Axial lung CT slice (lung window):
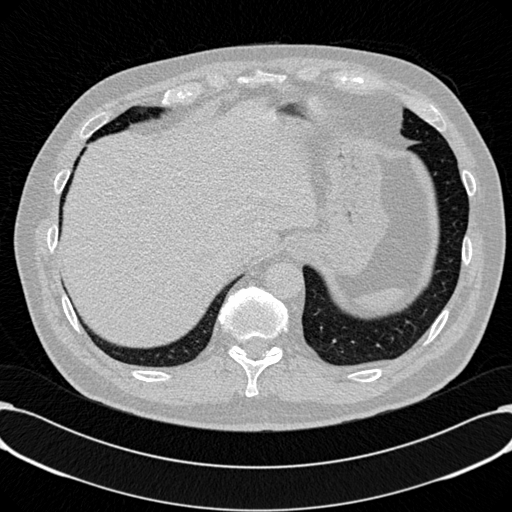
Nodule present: no